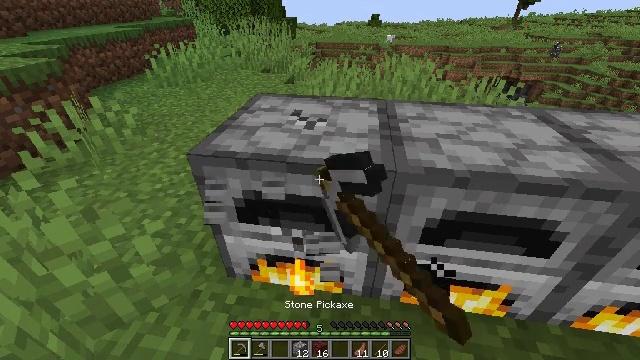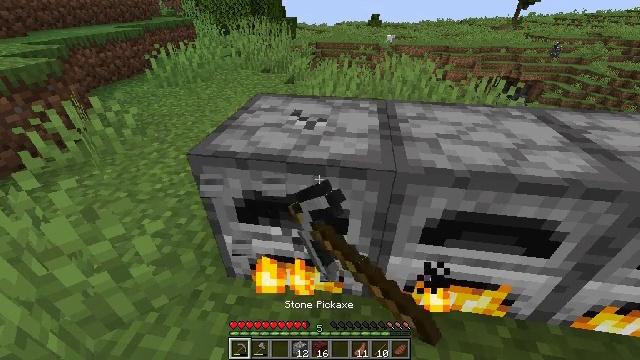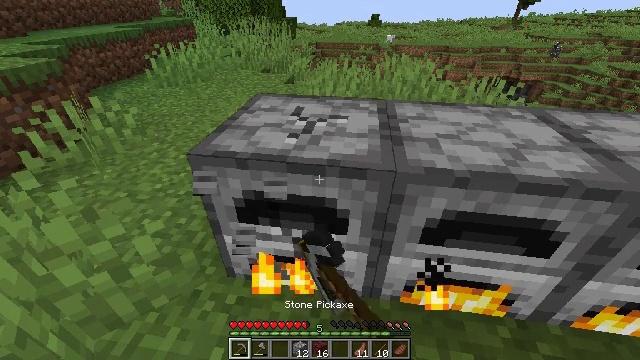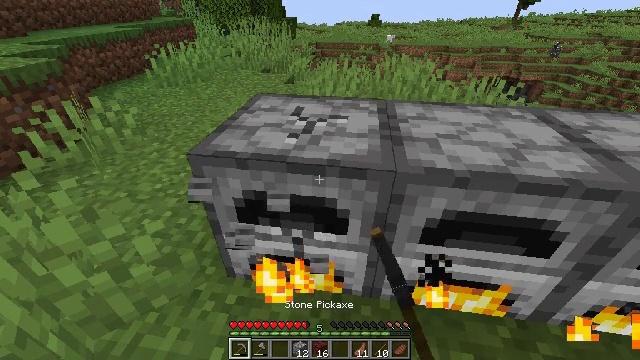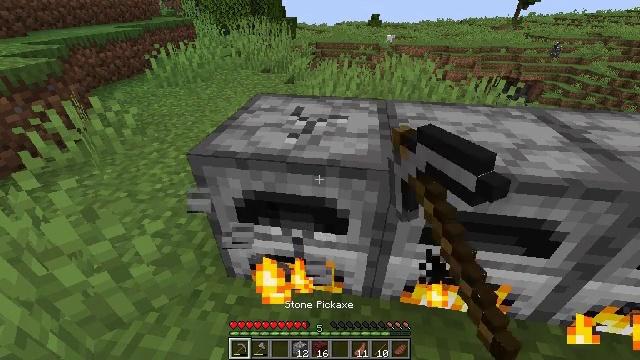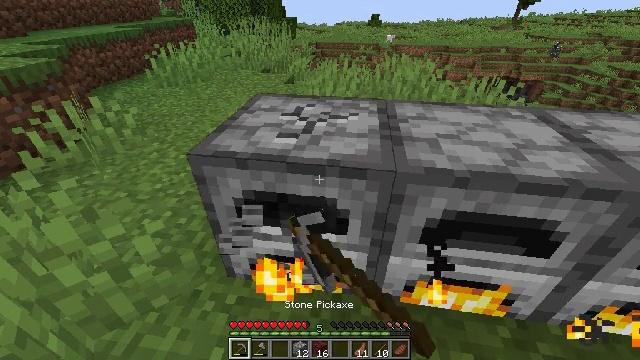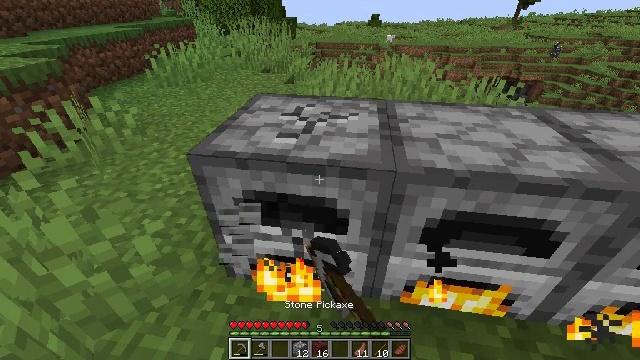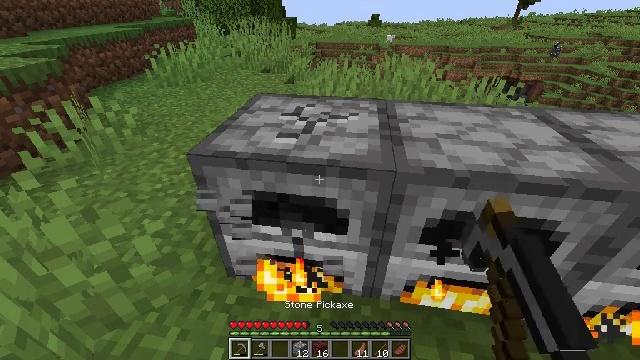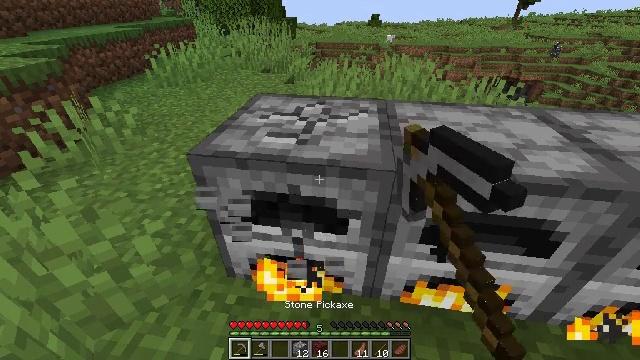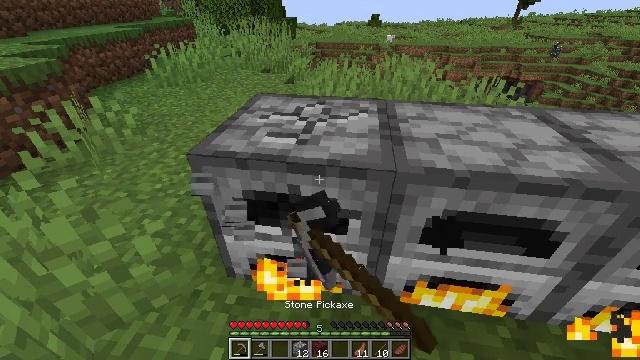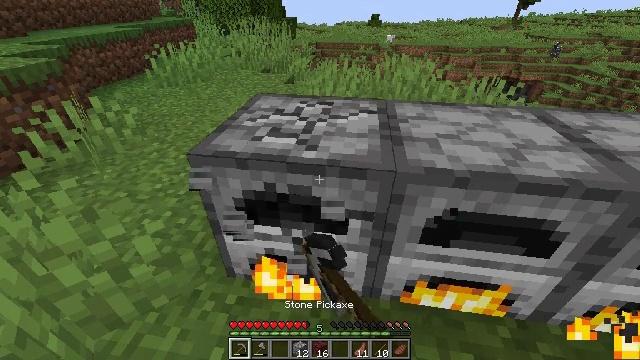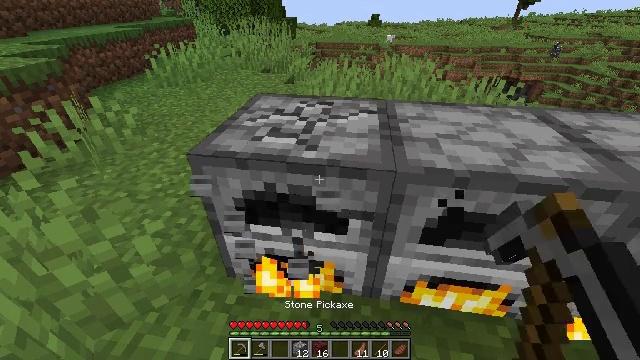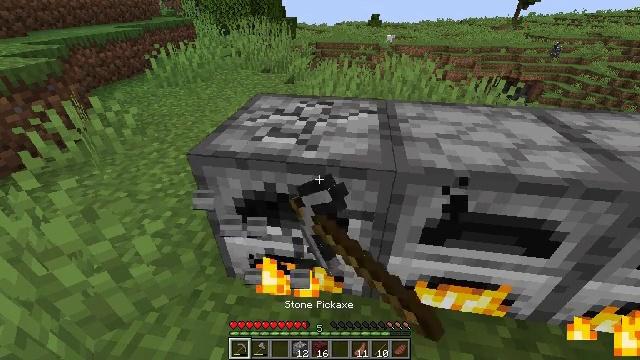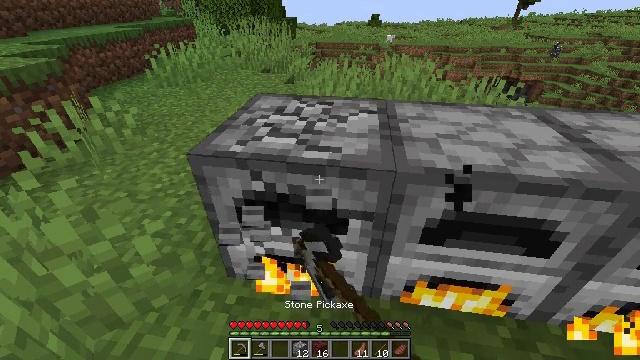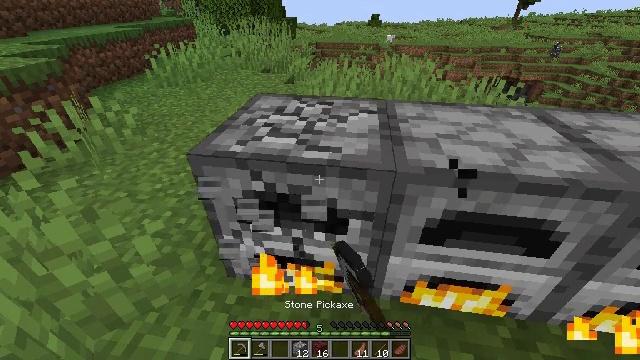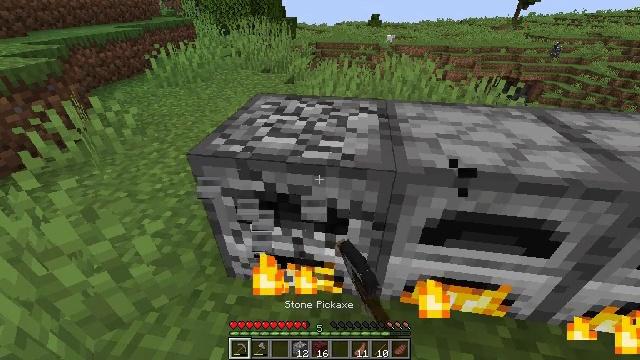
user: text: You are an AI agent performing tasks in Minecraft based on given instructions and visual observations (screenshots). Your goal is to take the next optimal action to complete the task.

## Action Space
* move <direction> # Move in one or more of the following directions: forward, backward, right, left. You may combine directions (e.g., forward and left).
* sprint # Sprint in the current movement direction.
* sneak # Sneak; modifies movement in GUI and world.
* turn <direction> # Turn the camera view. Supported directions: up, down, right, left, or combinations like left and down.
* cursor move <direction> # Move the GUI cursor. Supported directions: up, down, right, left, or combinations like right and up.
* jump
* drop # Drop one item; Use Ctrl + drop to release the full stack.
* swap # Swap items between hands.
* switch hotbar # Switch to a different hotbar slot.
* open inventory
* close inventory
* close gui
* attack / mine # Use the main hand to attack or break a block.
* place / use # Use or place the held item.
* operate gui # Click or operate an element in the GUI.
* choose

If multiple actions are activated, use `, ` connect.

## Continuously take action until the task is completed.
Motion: motion action
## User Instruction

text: Remove the furnace from its place.
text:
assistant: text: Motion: attack / mine
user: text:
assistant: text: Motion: attack / mine
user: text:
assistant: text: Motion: attack / mine
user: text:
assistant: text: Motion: attack / mine
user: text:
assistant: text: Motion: attack / mine
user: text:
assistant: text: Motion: attack / mine
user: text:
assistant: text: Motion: attack / mine
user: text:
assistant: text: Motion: attack / mine
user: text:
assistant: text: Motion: attack / mine
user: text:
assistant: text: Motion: attack / mine
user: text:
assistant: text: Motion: attack / mine
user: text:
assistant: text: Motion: attack / mine
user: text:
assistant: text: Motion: attack / mine
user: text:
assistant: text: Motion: attack / mine
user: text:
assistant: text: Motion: attack / mine
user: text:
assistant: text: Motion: attack / mine
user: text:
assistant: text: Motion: attack / mine
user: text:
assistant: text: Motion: attack / mine
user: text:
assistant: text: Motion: attack / mine
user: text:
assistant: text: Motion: attack / mine
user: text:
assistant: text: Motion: attack / mine
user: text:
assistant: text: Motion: attack / mine
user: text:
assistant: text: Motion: attack / mine
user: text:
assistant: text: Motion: attack / mine
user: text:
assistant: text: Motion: attack / mine
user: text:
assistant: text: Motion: attack / mine
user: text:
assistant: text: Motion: attack / mine